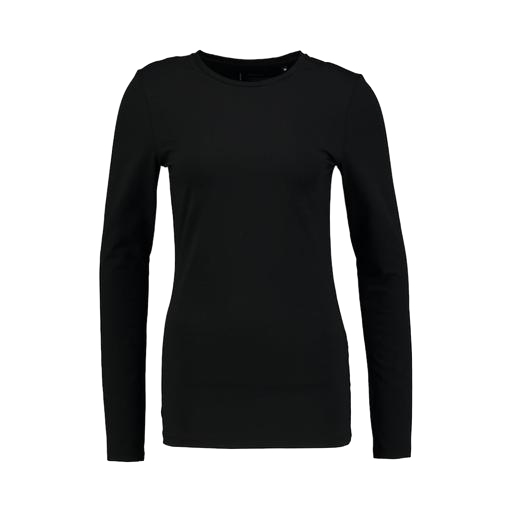
black women's long sleeve t-shirt, long-sleeve t-shirt only macy, black long-sleeved jersey top, white background